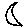
Label: moon